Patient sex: M
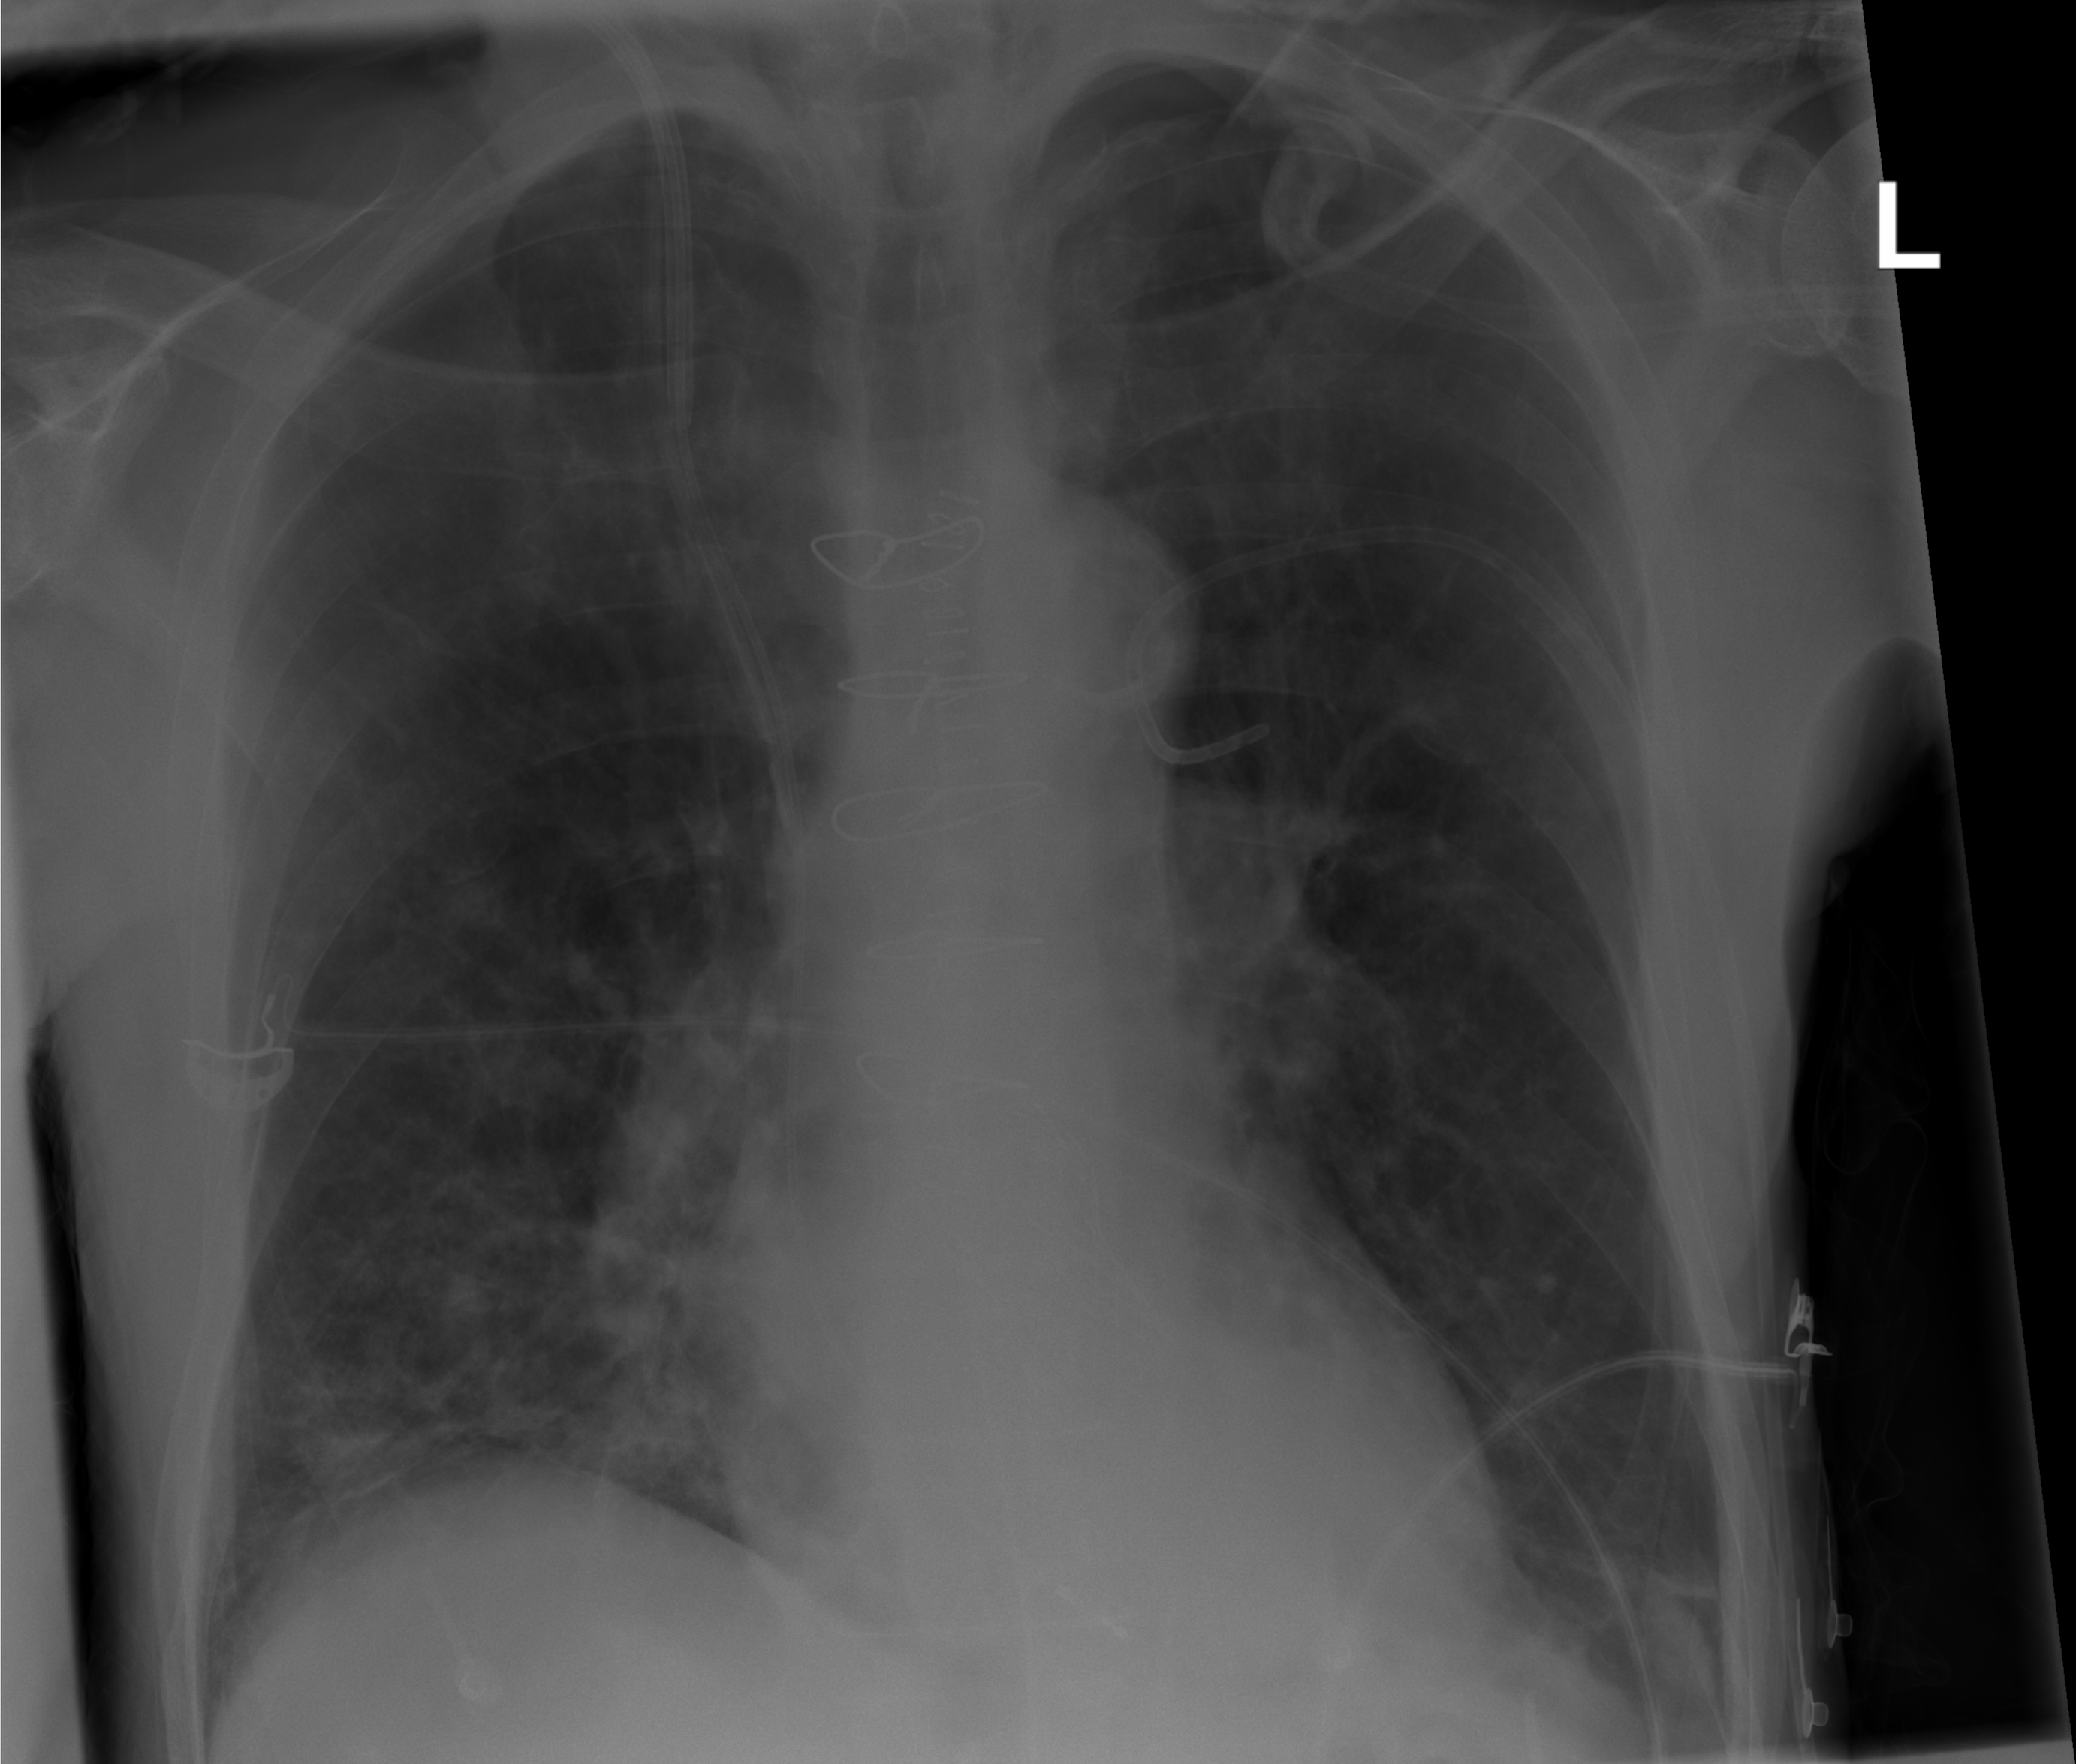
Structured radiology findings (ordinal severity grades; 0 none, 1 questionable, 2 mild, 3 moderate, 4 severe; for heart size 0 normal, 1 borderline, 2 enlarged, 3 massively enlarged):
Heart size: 0
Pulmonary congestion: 0
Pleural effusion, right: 0
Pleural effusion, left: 0
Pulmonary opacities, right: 2
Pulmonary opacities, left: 0
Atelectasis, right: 2
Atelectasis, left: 0